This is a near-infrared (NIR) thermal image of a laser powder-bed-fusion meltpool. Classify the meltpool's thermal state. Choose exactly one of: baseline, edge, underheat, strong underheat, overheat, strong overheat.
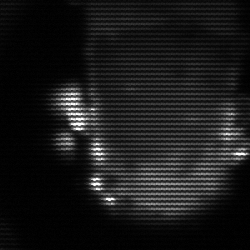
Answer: baseline